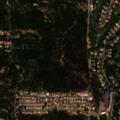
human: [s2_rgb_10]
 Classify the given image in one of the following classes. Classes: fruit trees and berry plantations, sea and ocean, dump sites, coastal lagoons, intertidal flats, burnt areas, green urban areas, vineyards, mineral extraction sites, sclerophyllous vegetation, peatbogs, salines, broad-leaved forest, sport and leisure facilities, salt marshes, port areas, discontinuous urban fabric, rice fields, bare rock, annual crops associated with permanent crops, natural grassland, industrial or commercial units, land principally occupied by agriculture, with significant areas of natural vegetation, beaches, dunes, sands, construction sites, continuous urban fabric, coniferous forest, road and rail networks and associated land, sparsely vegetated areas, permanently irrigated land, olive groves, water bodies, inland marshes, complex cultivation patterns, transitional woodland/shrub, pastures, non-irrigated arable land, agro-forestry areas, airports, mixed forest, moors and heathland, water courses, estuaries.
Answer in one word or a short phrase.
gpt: sport and leisure facilities, coniferous forest